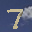
Label: 7